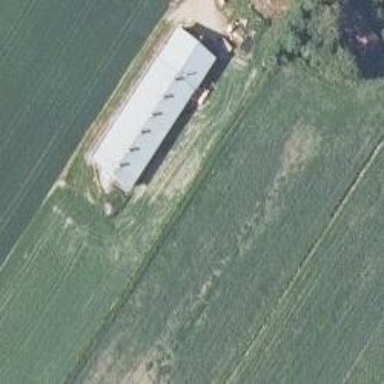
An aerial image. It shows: Farmyard area.